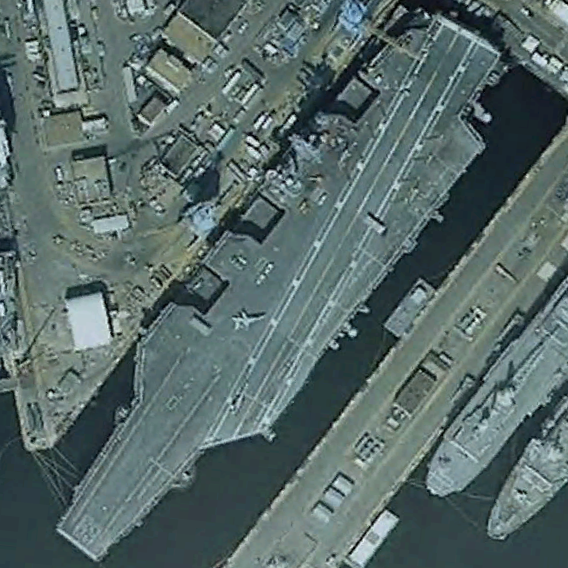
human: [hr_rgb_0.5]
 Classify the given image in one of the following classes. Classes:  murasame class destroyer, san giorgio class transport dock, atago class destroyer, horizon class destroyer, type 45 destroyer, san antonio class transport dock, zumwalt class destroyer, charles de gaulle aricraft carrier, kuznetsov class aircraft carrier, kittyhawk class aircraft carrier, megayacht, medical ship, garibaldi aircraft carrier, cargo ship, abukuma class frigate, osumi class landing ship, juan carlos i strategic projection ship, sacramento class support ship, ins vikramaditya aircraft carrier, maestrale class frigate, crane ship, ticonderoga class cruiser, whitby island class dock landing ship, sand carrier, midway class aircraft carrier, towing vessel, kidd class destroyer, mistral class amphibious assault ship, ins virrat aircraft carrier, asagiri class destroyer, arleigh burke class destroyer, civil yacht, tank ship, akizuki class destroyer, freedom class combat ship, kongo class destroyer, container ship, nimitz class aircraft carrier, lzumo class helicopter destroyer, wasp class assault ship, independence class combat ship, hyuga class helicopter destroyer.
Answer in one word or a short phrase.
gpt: Nimitz class aircraft carrier